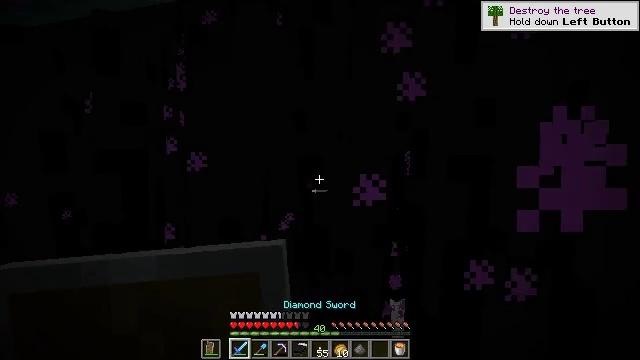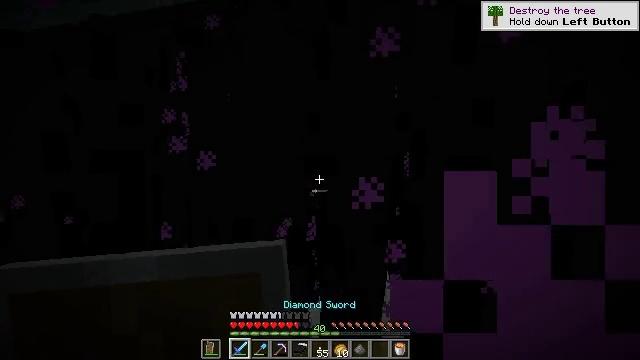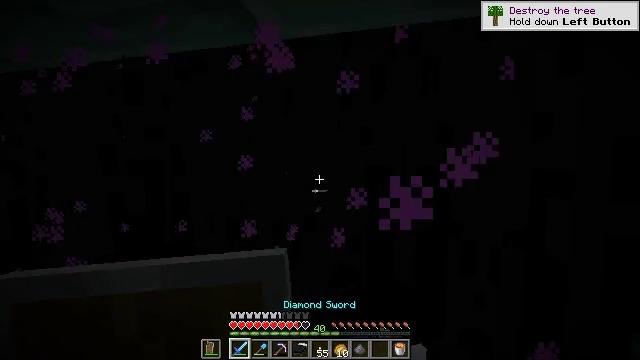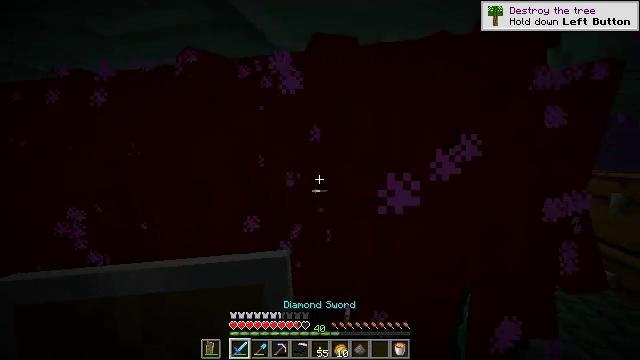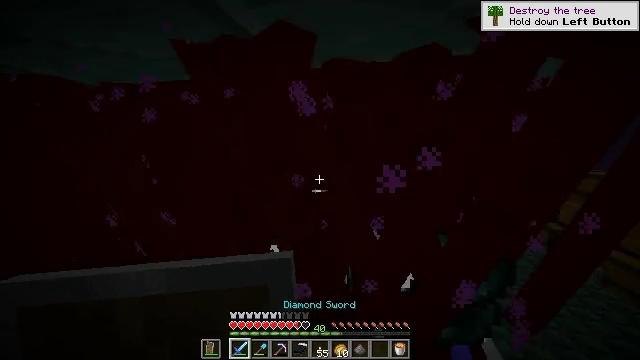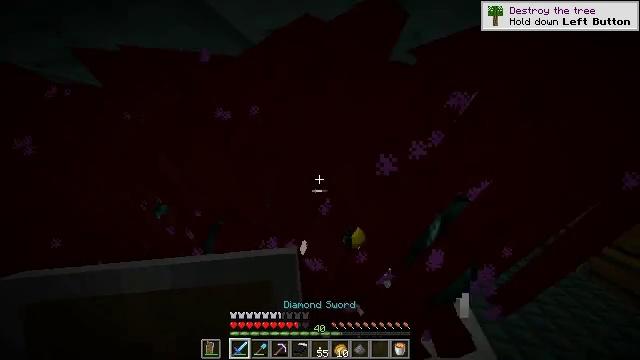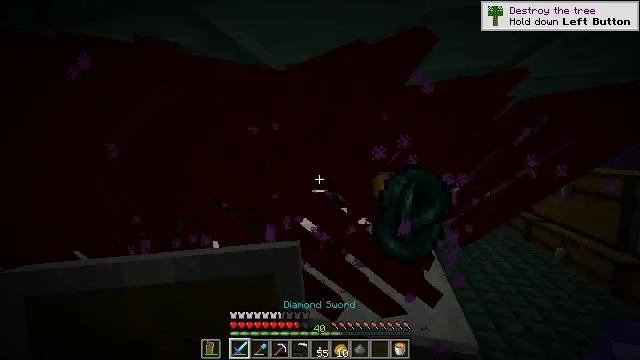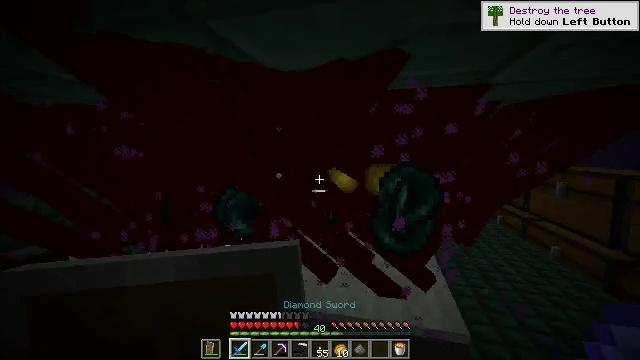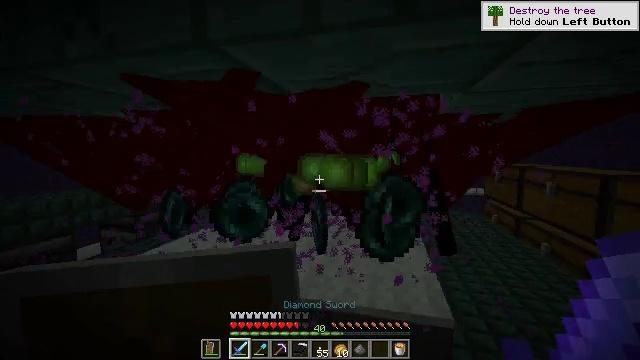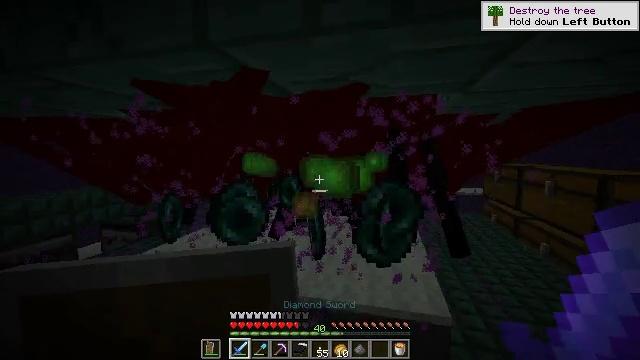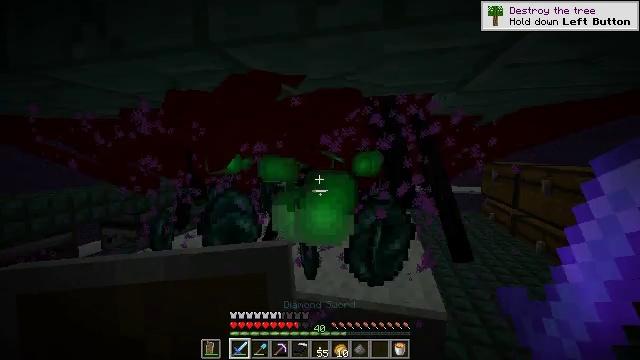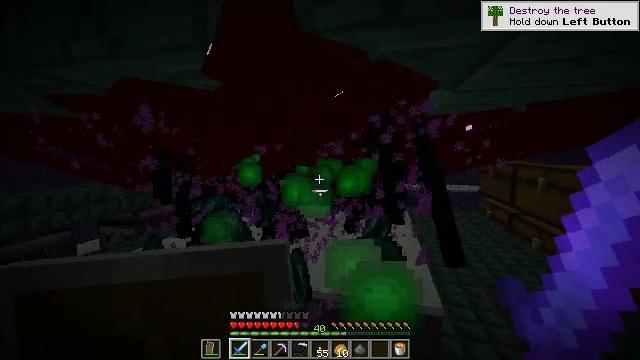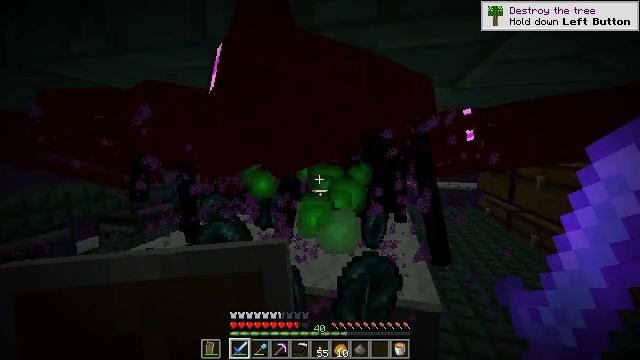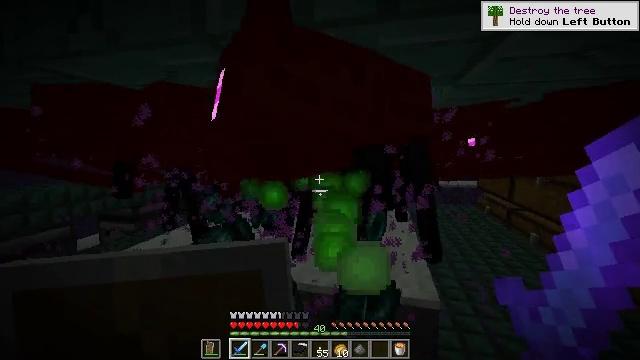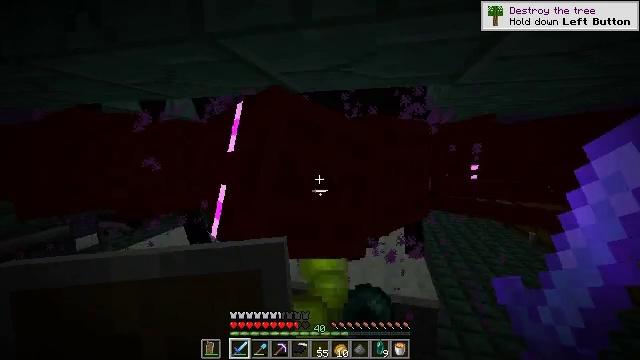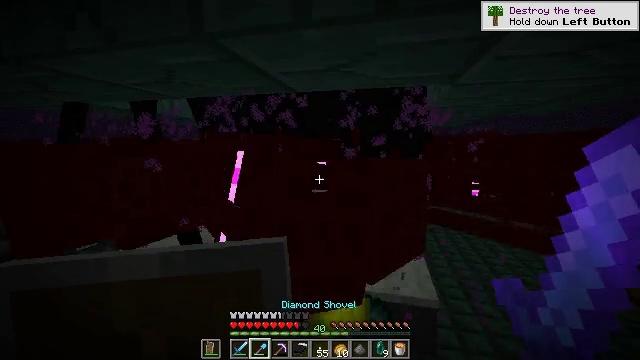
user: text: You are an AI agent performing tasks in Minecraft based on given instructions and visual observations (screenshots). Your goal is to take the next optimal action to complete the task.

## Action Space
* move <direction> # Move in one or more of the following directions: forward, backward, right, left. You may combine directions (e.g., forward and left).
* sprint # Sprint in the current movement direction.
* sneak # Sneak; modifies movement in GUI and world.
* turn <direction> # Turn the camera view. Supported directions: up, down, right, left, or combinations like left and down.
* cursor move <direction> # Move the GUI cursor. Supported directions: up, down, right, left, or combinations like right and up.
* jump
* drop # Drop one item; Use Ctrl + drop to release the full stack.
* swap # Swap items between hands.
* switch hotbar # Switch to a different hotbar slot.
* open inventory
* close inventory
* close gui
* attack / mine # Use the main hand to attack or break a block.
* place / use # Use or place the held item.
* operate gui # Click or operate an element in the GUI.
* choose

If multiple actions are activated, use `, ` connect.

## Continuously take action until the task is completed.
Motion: motion action
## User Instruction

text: Defeat an enderman.
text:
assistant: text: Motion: move back, attack / mine
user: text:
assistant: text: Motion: move back
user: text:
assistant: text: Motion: move back
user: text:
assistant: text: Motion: move back
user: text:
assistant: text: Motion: move back
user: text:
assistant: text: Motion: move back
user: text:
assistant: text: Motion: no_op
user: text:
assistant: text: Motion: no_op
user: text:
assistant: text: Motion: no_op
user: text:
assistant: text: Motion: no_op
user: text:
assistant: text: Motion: no_op
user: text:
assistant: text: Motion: no_op
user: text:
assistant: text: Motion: no_op
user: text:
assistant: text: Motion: no_op
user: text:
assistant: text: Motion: no_op
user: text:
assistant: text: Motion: no_op
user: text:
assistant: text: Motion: no_op
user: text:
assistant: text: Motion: no_op
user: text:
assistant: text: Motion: no_op
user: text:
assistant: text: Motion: no_op
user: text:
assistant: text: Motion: no_op
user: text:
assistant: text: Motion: no_op
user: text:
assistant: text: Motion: no_op
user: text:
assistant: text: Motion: no_op
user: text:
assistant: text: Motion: no_op
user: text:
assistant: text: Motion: turn down
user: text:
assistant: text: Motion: turn down
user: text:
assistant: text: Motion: turn down
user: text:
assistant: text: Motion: no_op
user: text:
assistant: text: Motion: no_op